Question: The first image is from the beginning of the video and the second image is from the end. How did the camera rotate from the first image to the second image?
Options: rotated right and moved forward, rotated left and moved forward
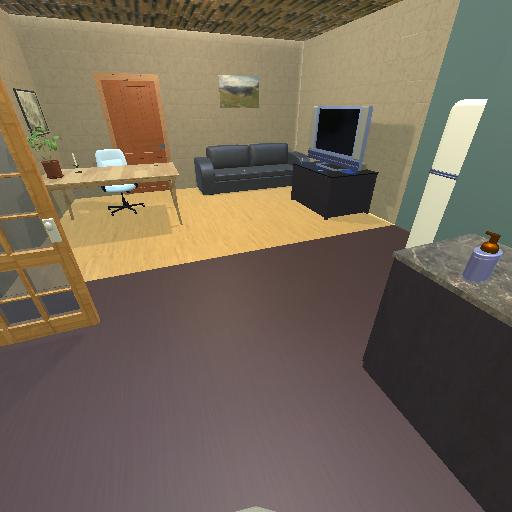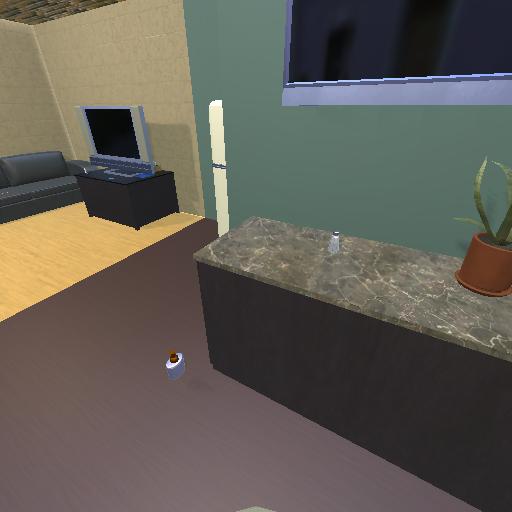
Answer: rotated right and moved forward